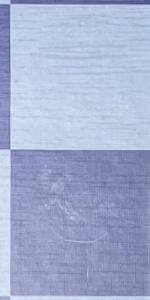
Label: Empty